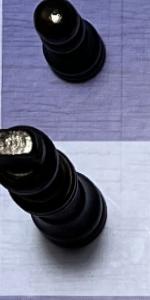
Label: King_Black